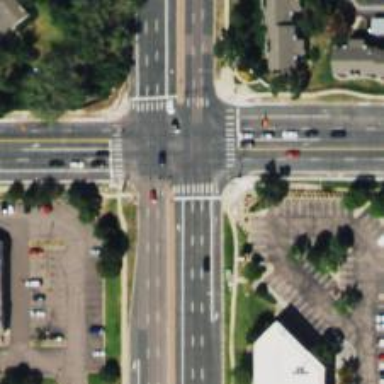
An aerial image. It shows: Crossing road.